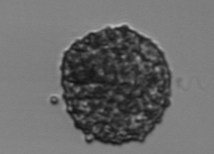
Label: Vicicitus_globosus